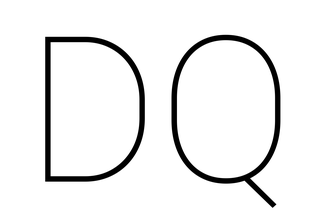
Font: Roboto_Thin